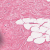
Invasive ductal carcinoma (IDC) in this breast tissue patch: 0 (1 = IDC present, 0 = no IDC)